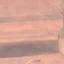
Land use / land cover class: AnnualCrop